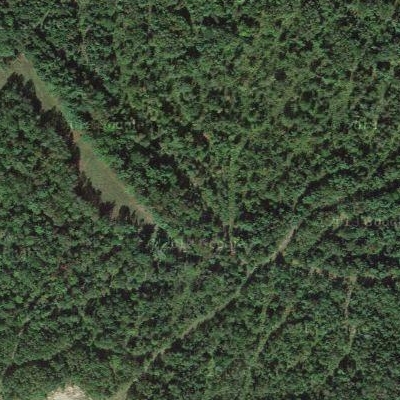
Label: eForest